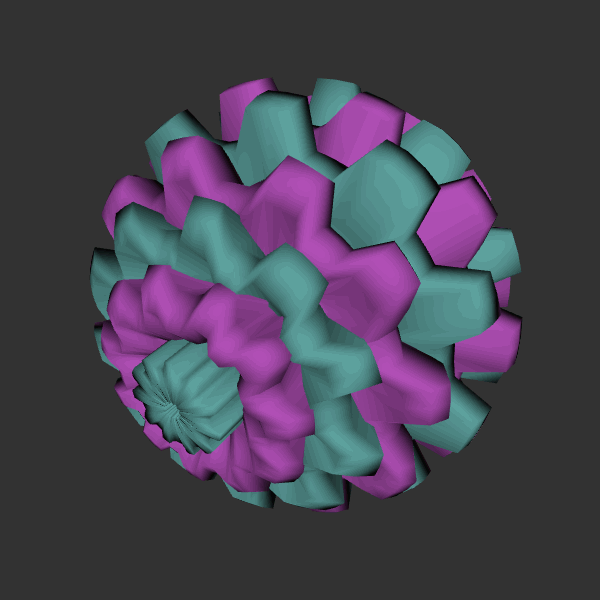
Background: dark